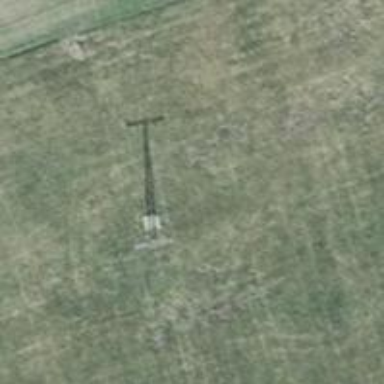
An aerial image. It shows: Grey lattice power pole.